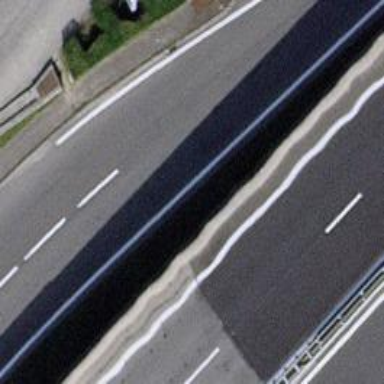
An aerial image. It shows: Motorroad with trunk link.